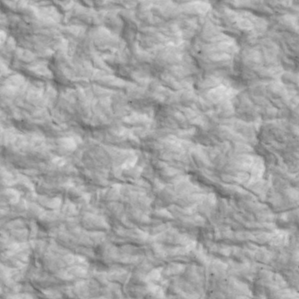
Label: non_frost